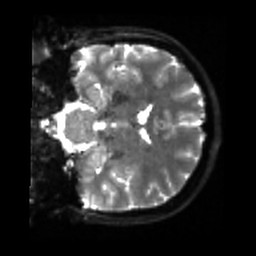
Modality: sbref
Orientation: coronal
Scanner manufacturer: siemens
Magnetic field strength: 3 T
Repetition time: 4 s
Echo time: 0.0594 s